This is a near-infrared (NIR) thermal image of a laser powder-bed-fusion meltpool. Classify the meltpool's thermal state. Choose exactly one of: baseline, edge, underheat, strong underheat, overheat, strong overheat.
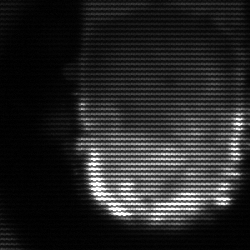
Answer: baseline